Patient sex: M
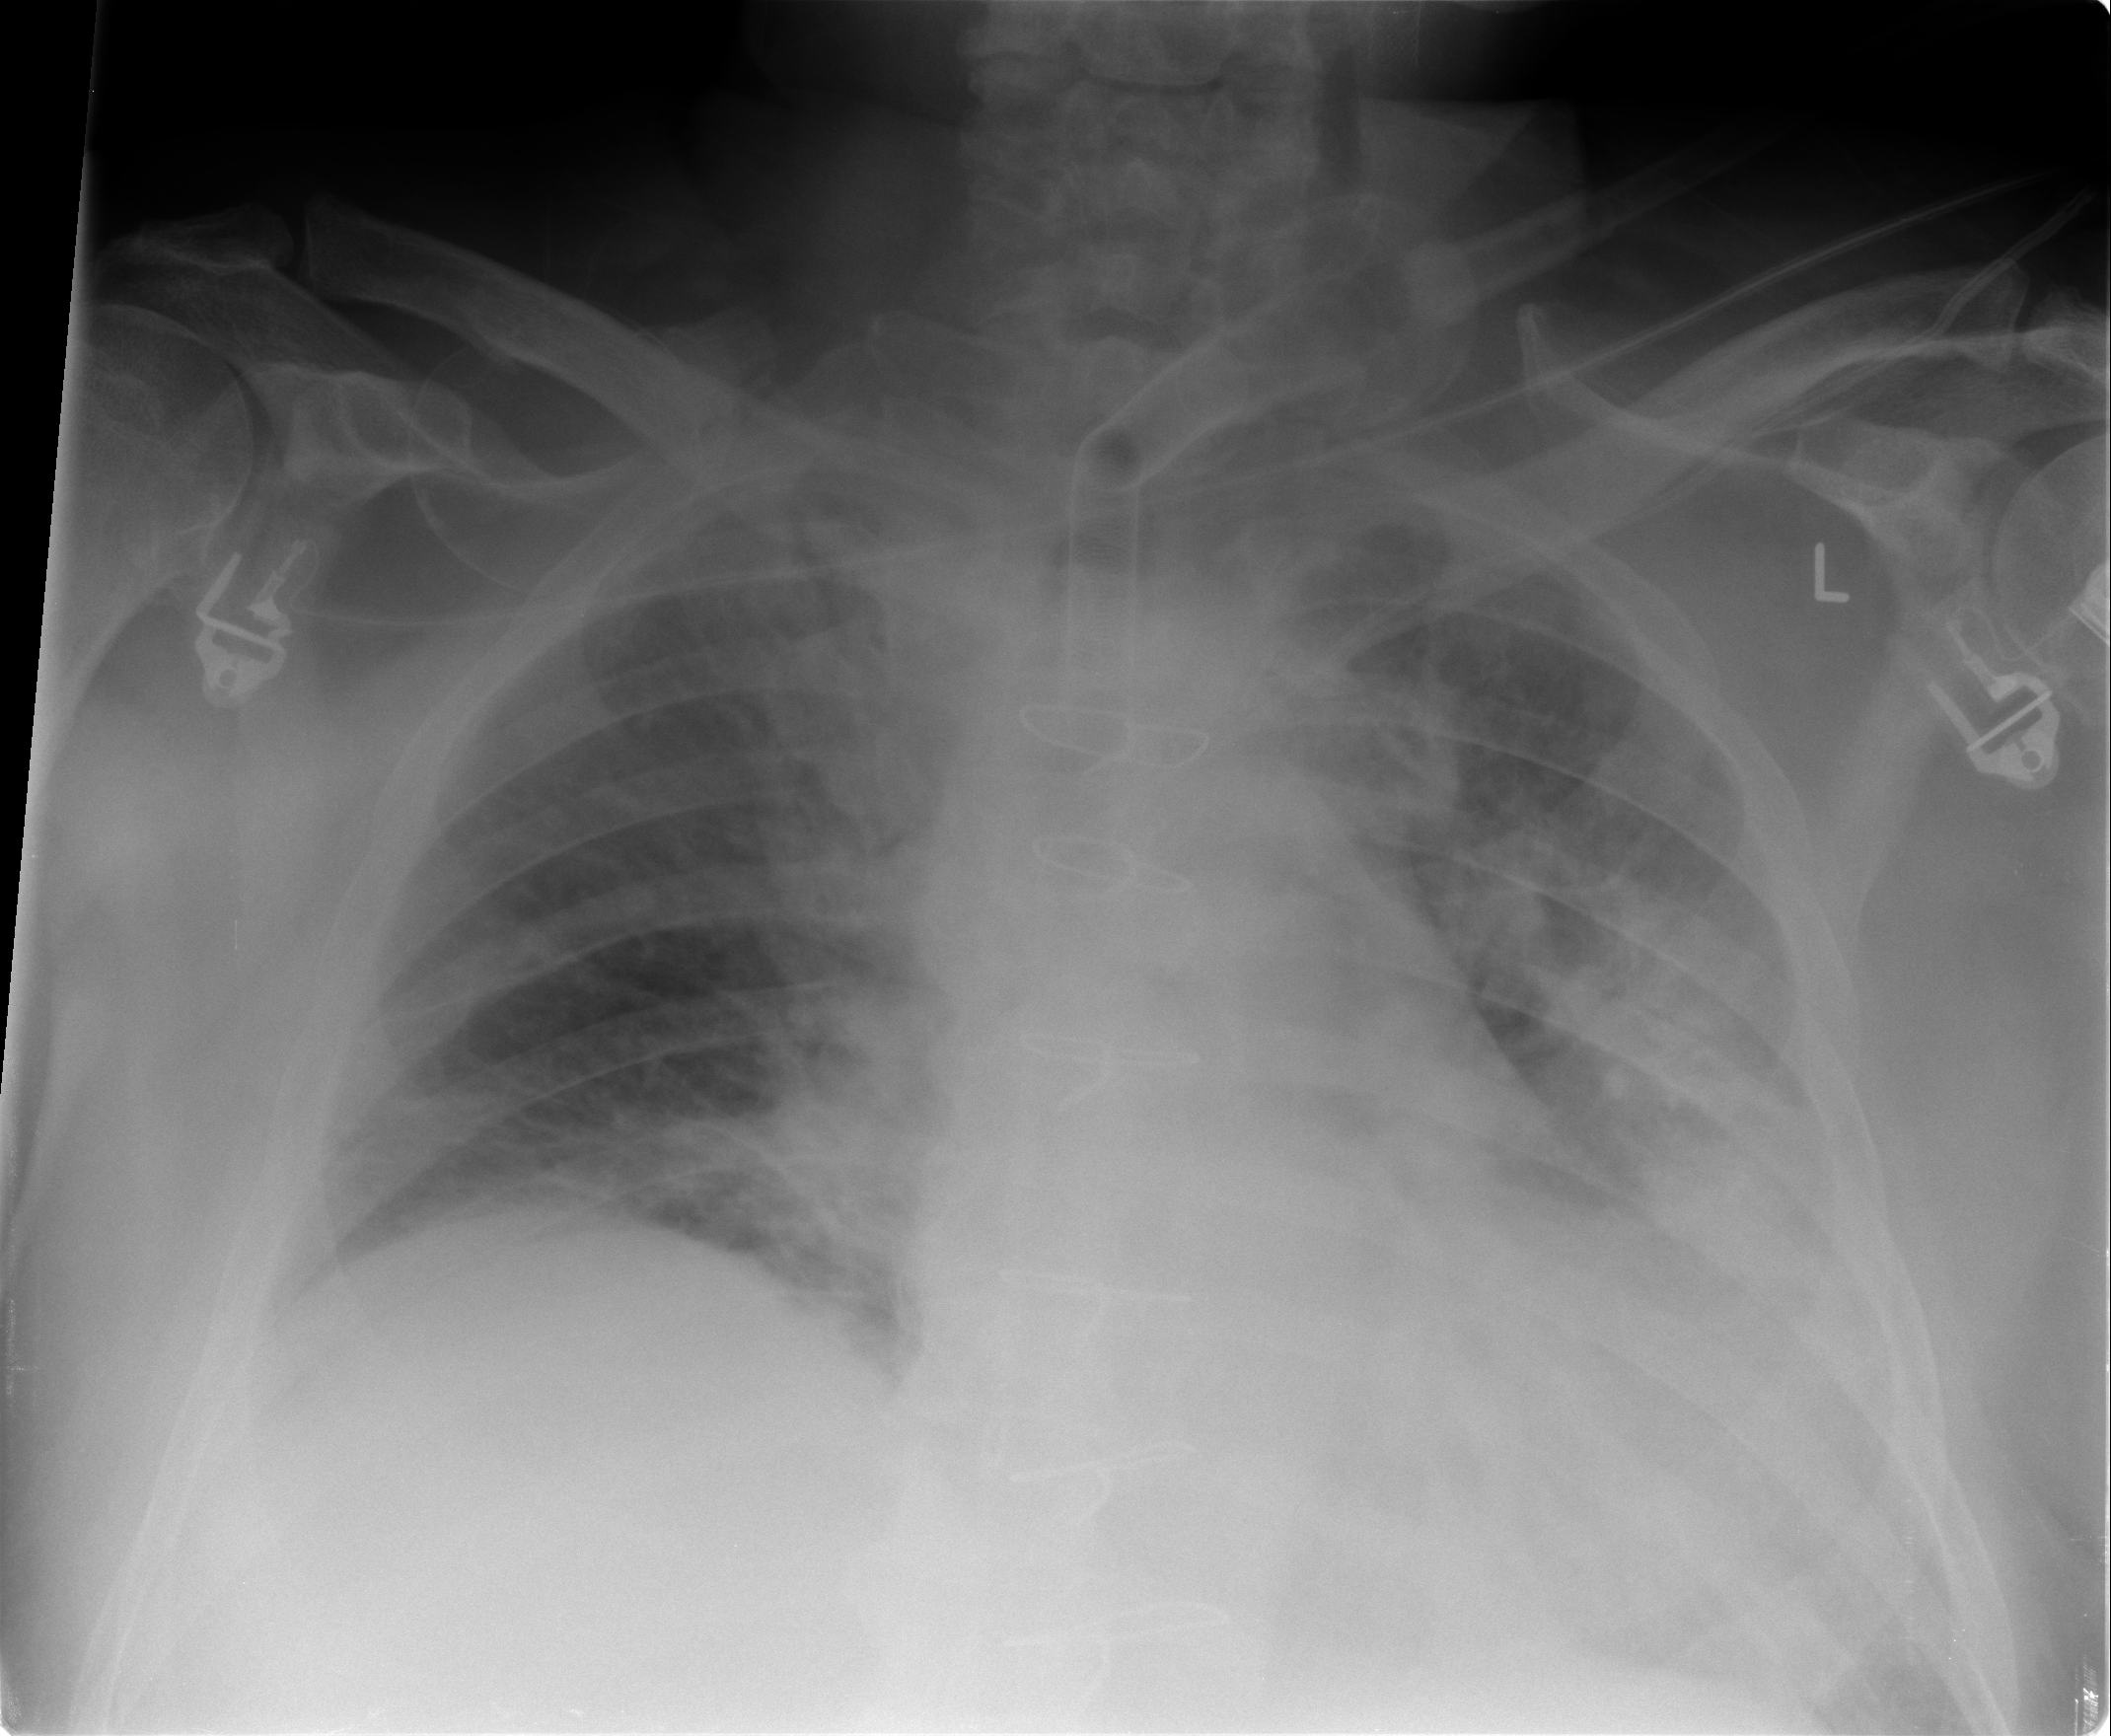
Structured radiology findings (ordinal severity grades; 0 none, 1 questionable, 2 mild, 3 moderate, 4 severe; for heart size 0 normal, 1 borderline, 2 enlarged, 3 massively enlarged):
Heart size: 2
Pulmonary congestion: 4
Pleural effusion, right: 0
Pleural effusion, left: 2
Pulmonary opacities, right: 0
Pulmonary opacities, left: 2
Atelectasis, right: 2
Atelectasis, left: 3